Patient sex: M
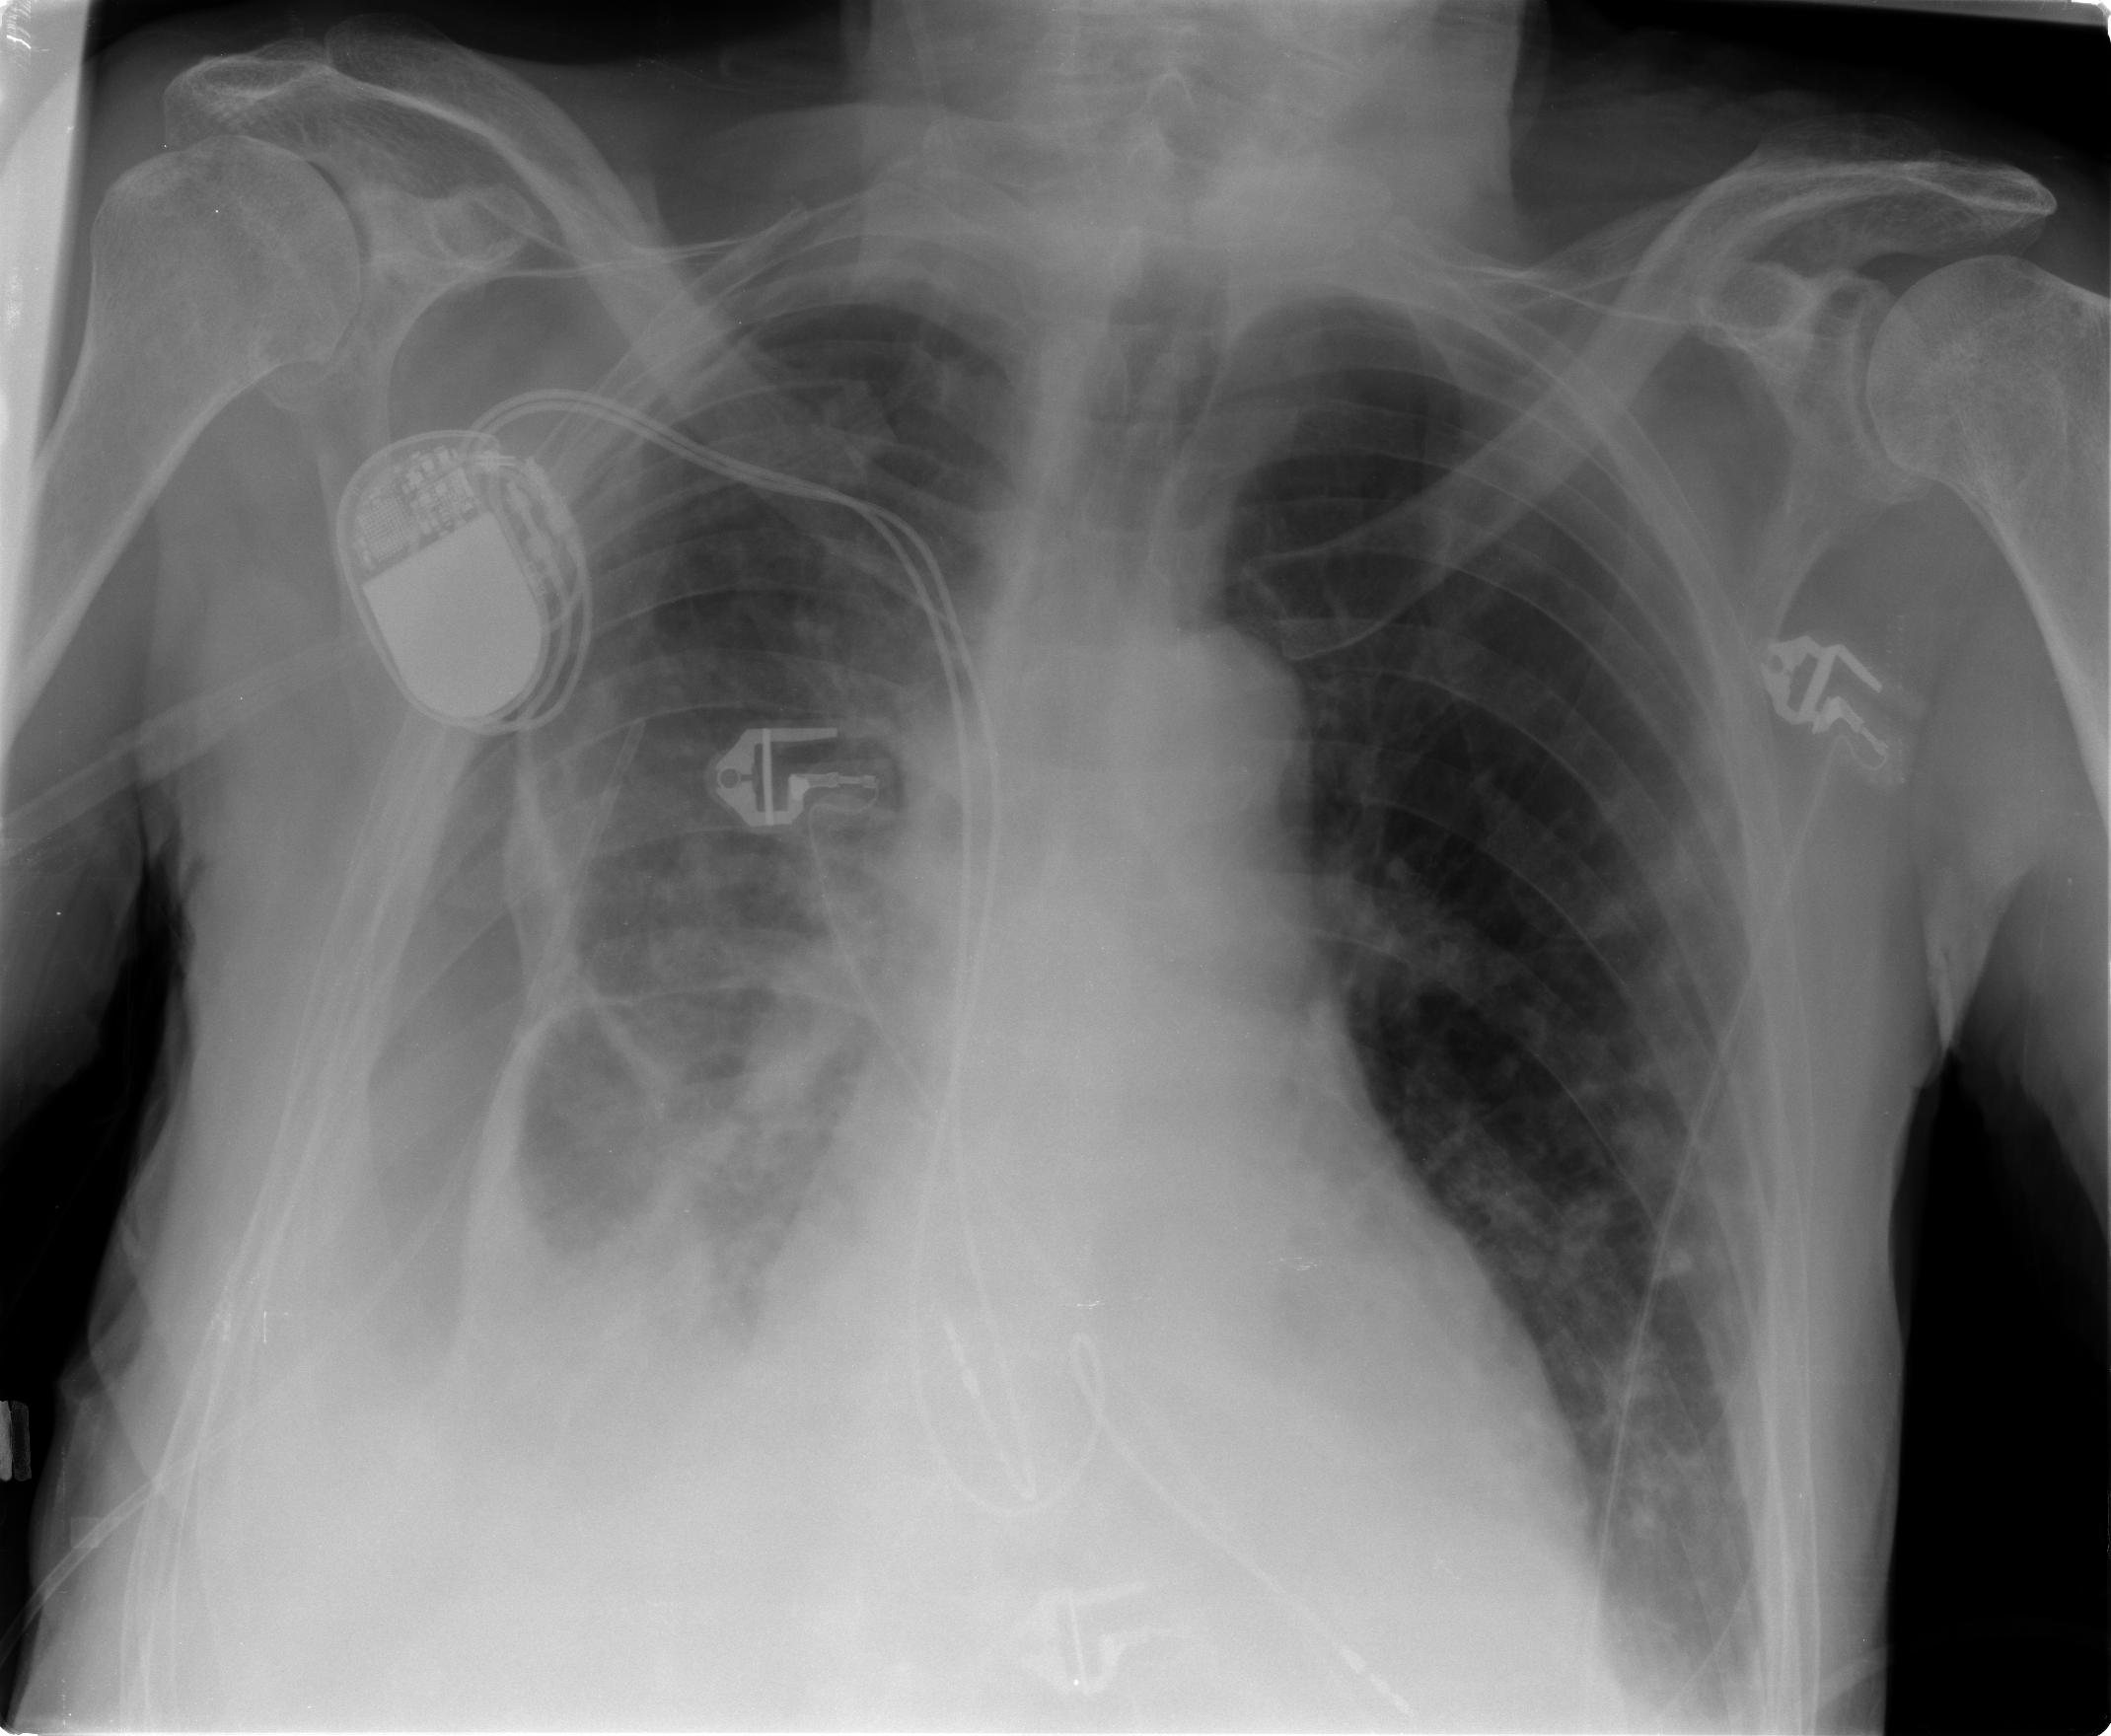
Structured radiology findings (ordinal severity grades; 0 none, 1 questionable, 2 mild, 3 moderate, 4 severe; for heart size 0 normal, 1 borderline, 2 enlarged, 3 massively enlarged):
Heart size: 1
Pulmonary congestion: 0
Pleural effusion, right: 2
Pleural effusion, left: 0
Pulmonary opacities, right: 2
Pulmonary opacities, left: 0
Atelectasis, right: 2
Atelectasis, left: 0